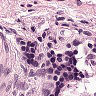
Metastatic tissue present: no